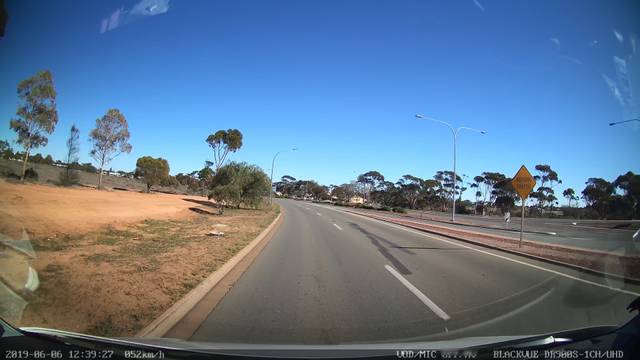
Region: Australia
Coordinates: -32.48, 137.753